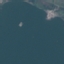
Land use / land cover: SeaLake